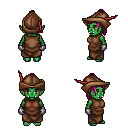
a pixel art fantasy rpg character, female body template, orc, green skin, brown tunic, robe skirt, pink long topknot hairstyle, leather cap, metal gloves, four views (front, back, left, right), 2x2 character sprite sheet, small pixel art, hard edges, no anti-aliasing